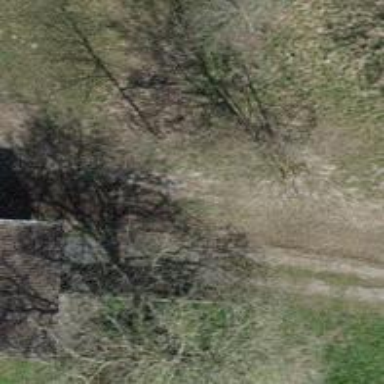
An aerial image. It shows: Driveway leading to service road.